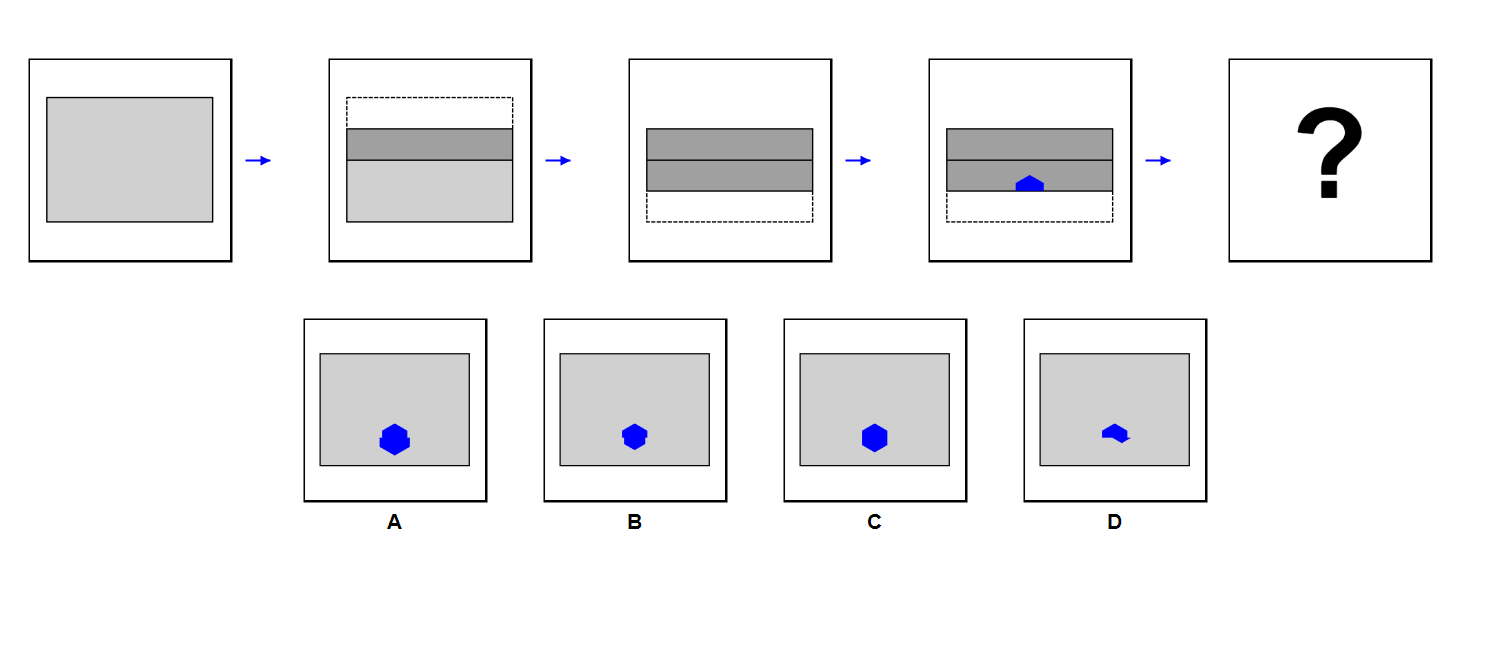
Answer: C